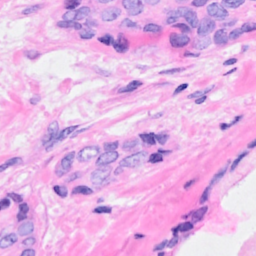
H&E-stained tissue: Breast